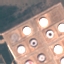
Land use / land cover class: Industrial